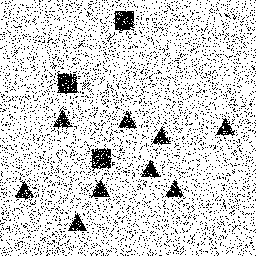
Squares: 3
Triangles: 9
Stars: 0
Total shapes: 12